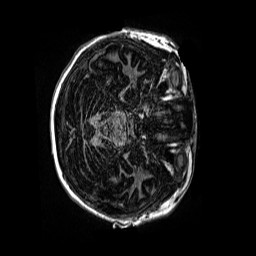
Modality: MP2RAGE
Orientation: axial
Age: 11
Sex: female
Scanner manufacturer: siemens
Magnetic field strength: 3 T
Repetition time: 4 s
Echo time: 0.00299 s